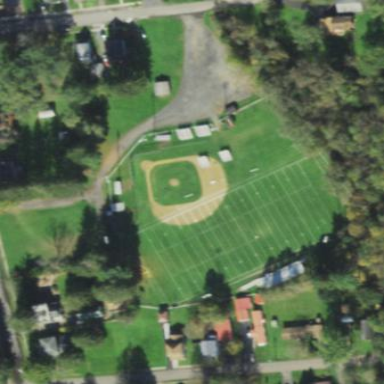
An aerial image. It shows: Baseball pitch for leisure and sports activities.